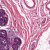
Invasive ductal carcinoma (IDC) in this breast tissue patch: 0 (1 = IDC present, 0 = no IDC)